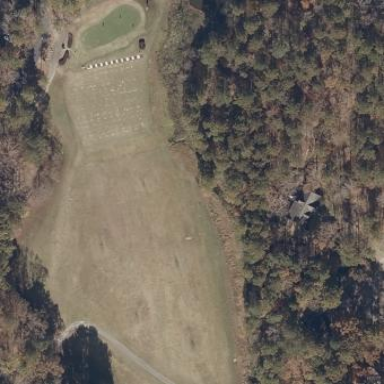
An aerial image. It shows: Golf course.